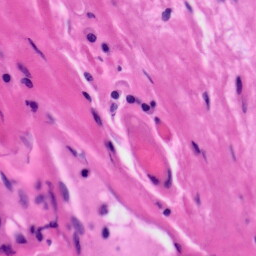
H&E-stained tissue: Tonsil